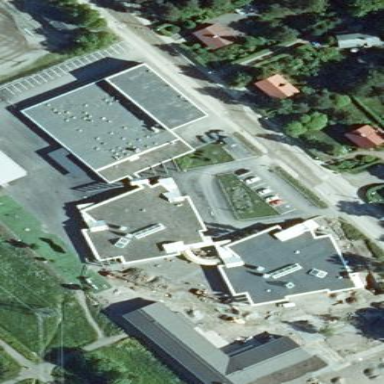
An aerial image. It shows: School building.